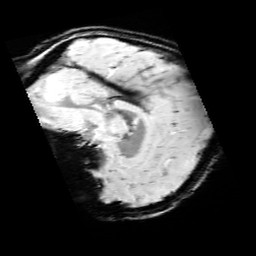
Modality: SWI
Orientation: sagittal
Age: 11
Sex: female
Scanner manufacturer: siemens
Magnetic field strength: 3 T
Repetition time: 0.027 s
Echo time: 0.02 s